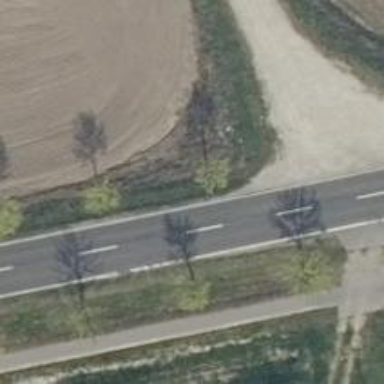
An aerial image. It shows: Row of trees in natural setting.